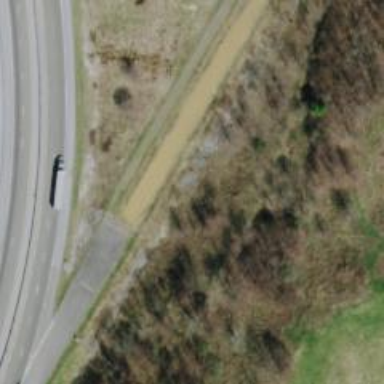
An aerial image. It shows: Runaway truck ramp along the road. It is designed for vehicles in emergencies.